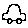
Label: car